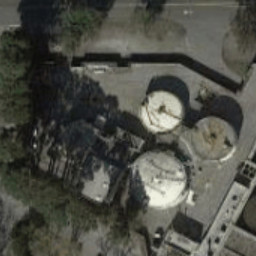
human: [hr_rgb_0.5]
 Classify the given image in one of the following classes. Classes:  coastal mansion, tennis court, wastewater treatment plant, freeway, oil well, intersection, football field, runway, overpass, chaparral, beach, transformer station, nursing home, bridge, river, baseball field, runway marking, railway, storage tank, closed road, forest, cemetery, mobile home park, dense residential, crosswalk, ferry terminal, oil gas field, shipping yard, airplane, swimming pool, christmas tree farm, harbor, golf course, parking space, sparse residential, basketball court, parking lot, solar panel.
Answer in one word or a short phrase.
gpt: storage tank